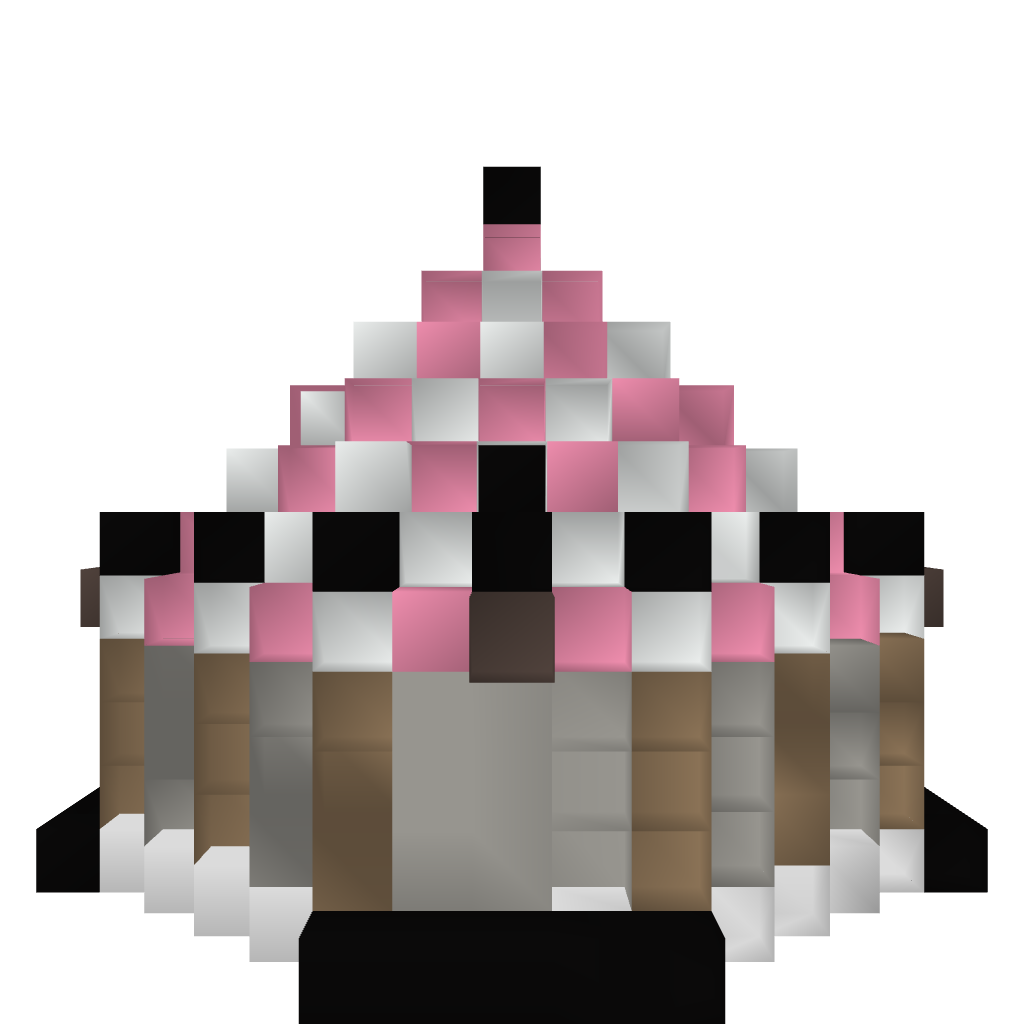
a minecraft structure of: Piggy go round!